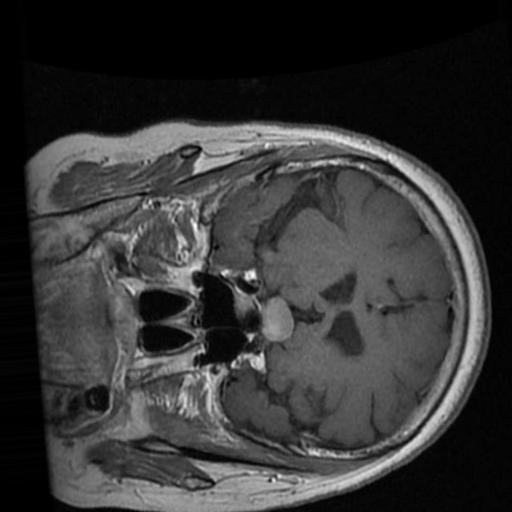
Label: brain_tumor